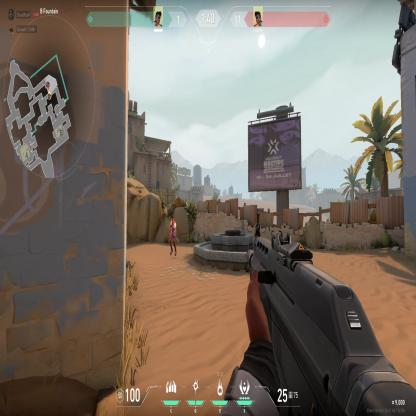
Label: enemy